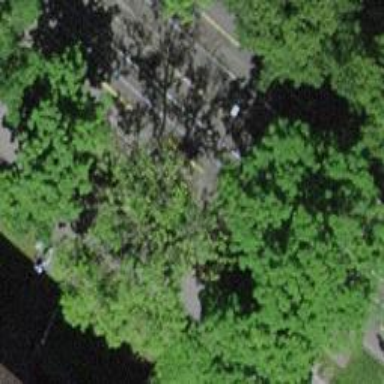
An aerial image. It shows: Avenue lined with trees.